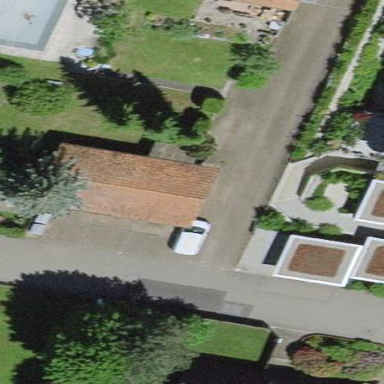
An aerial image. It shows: Image showing building with apartments.